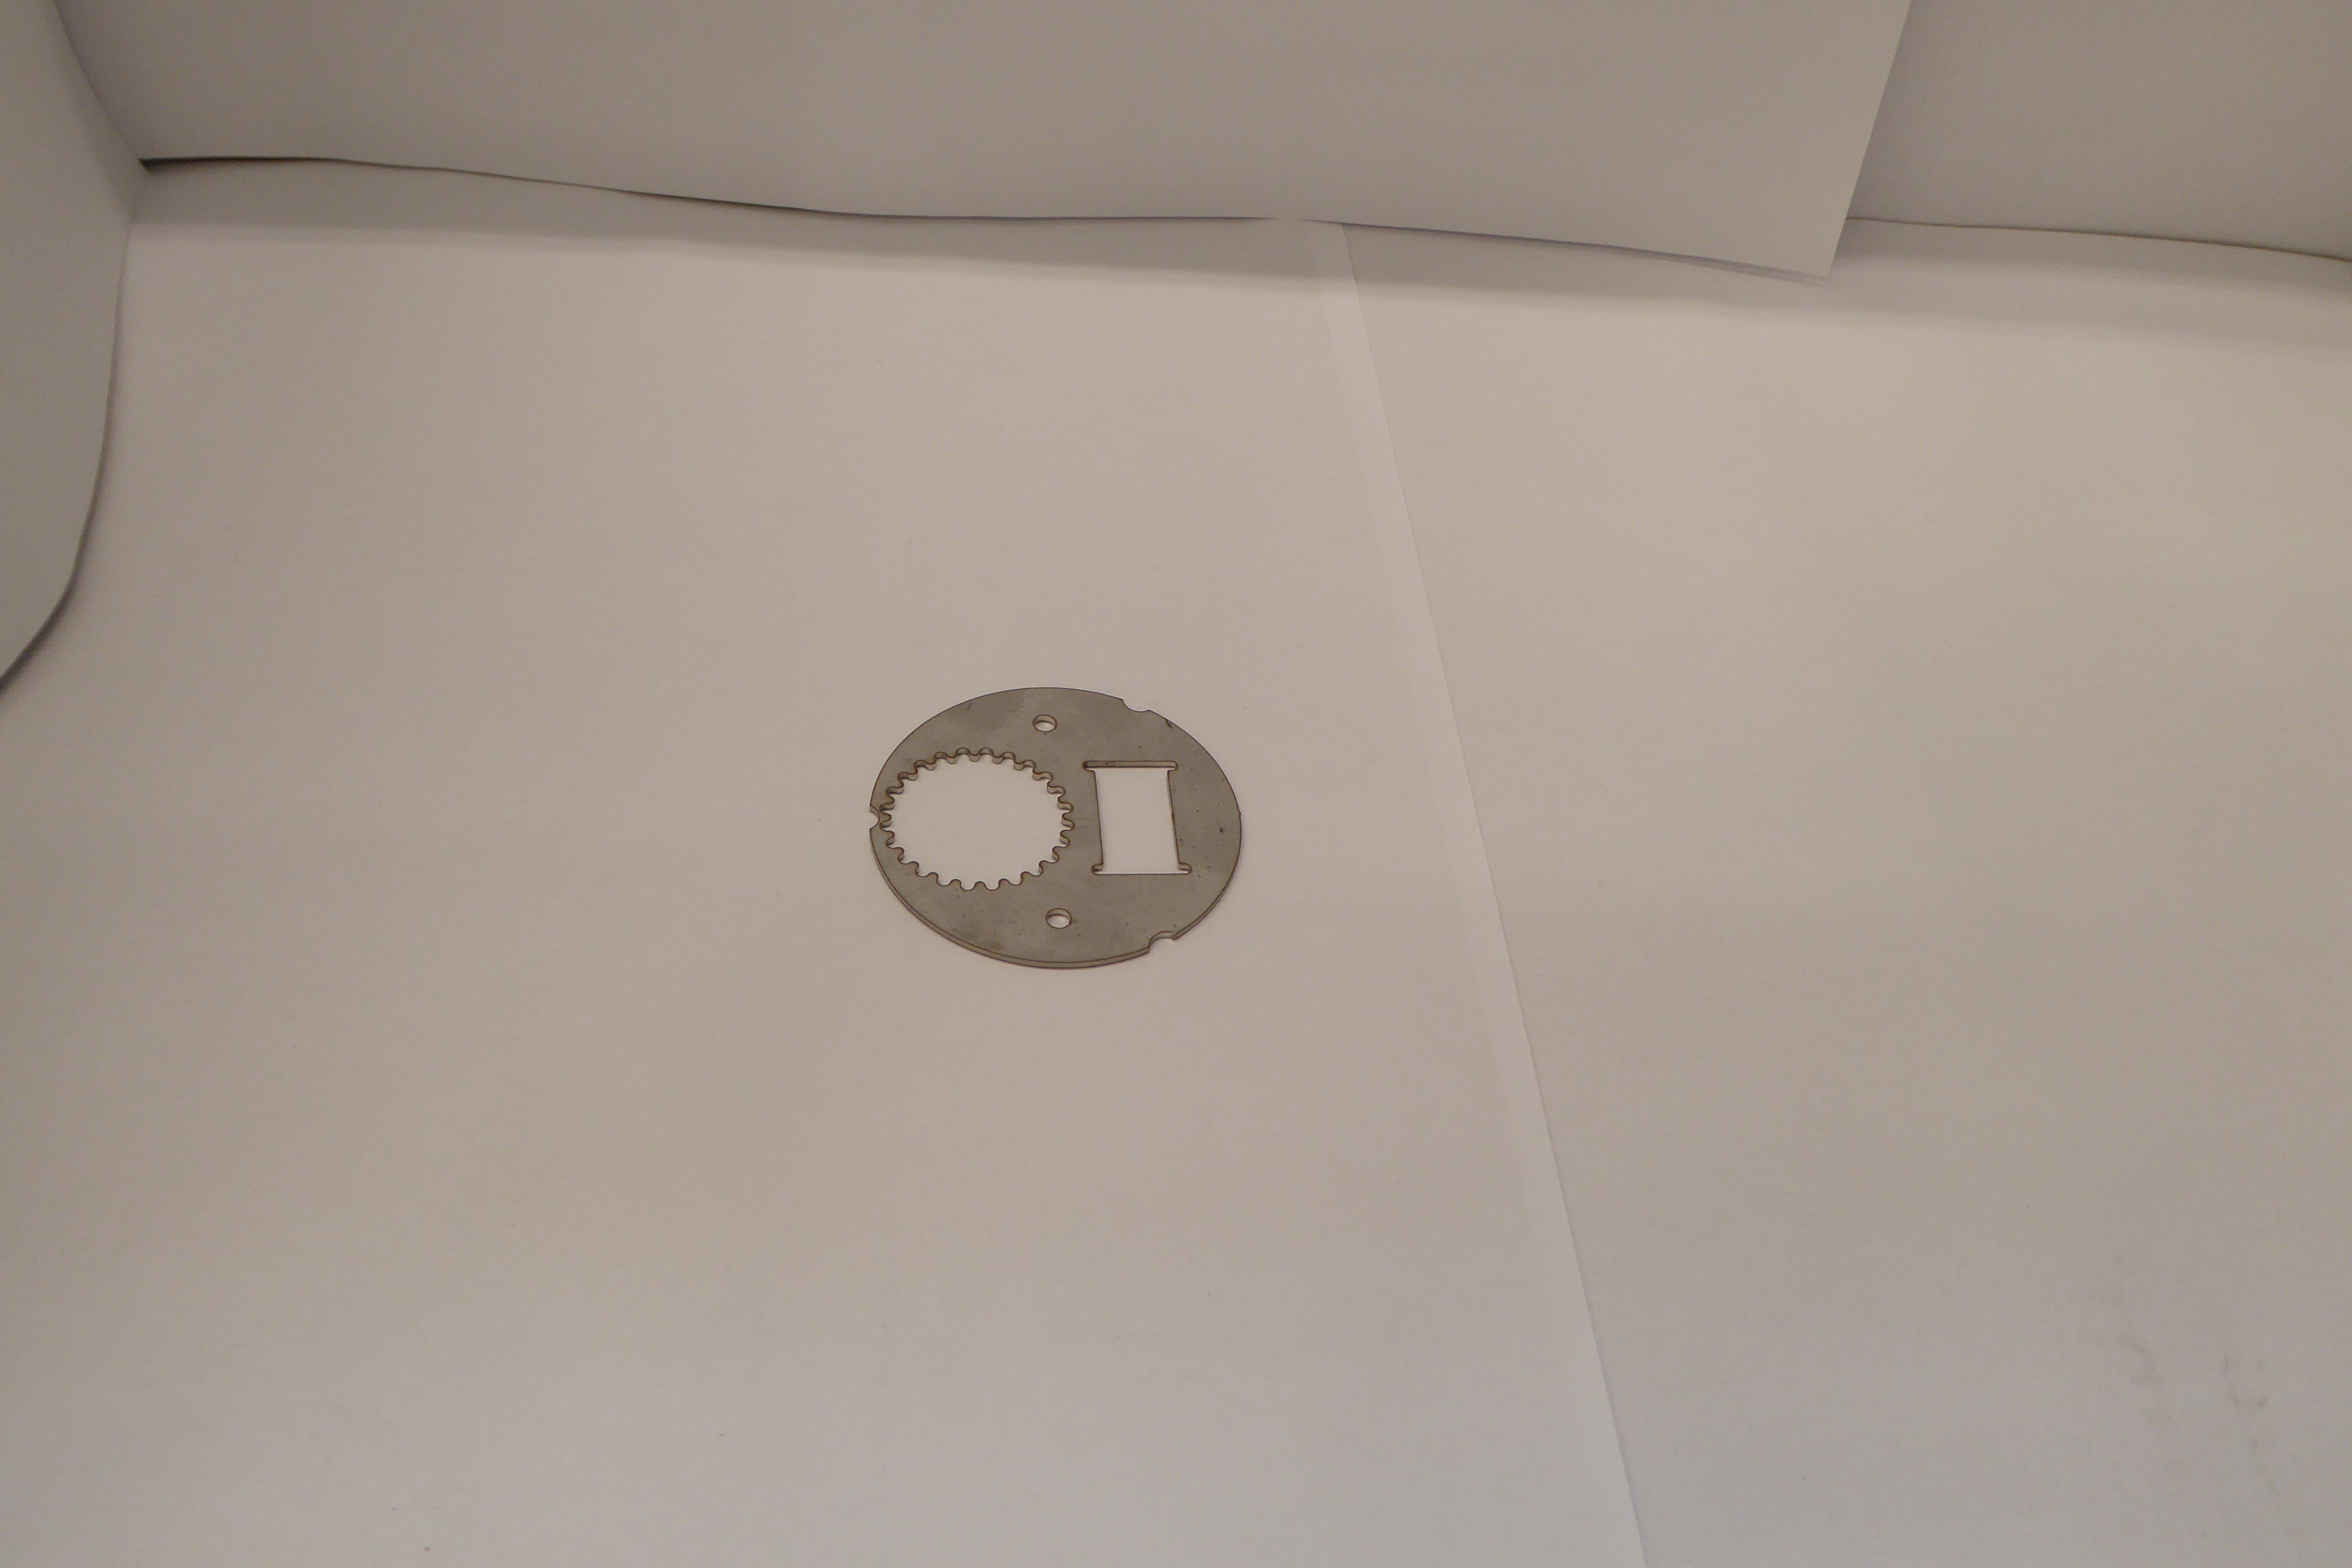
Label: Bottle Opener - Inlay